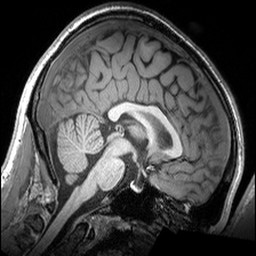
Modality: T1w
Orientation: sagittal
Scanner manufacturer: siemens
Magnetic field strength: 3 T
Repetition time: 2.53 s
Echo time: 0.00299 s